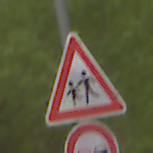
Verkehrszeichen: KinderRechts
Zusatzzeichen unten: Ueberholverbot
Umgebung: Outdoor, Nature
Tageszeit: MorningAfternoon
Wetter: Overcast
Licht: Natural
Jahreszeit: NotSpecified
Kontrast: LowContrast